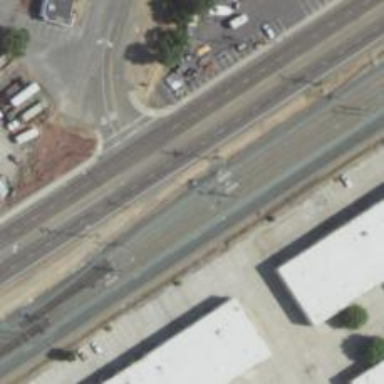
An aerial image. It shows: Light rail spur service with electrified contact line.